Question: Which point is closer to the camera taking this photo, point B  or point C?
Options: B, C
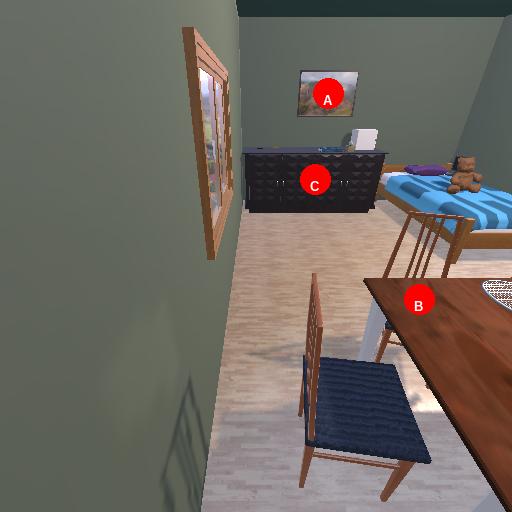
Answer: B